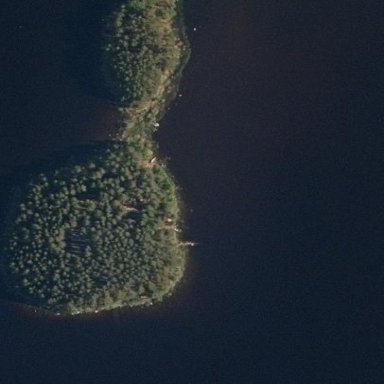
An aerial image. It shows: Islet.